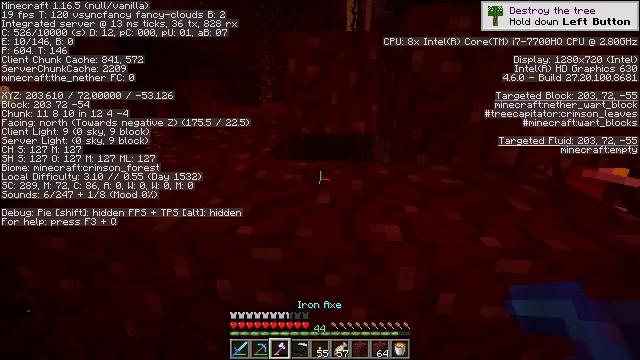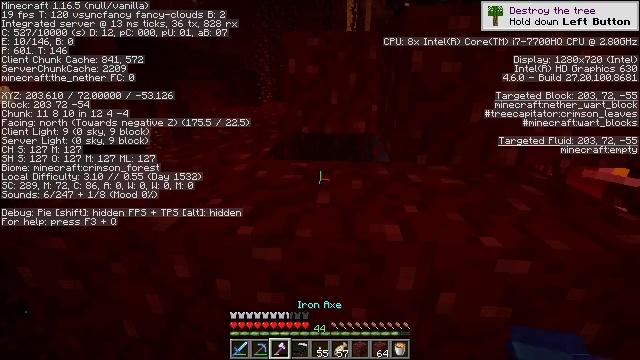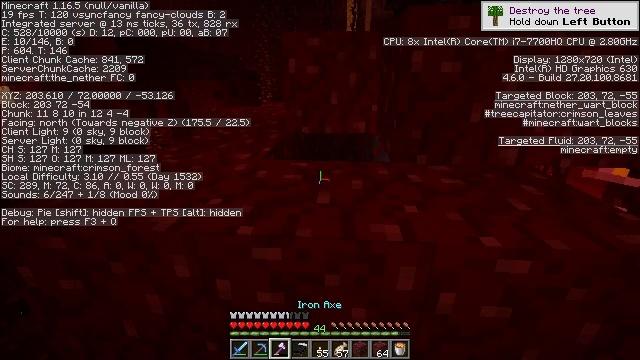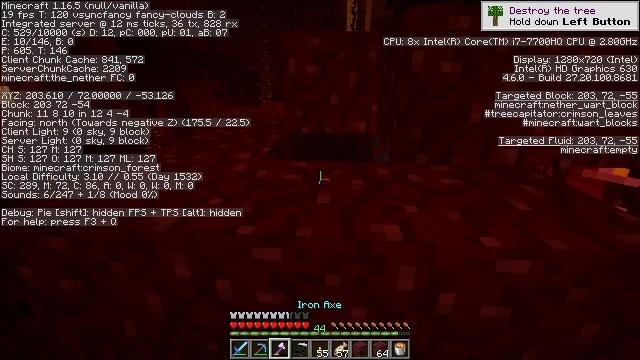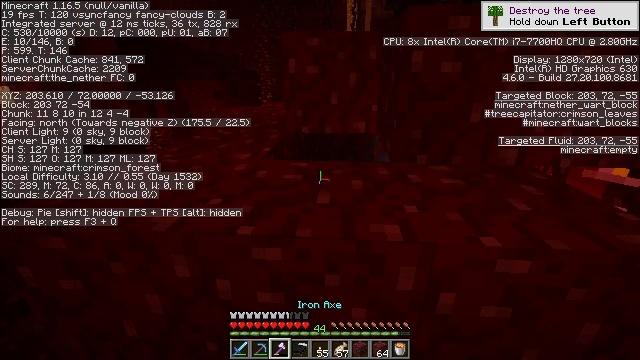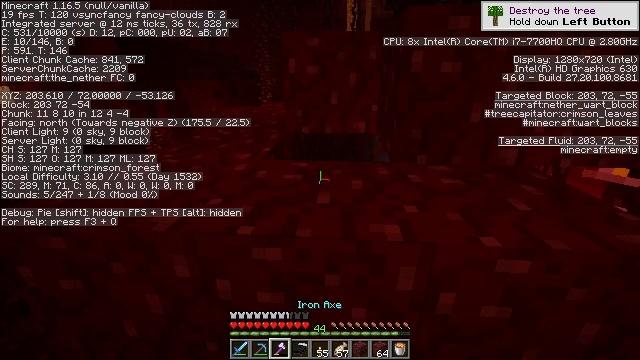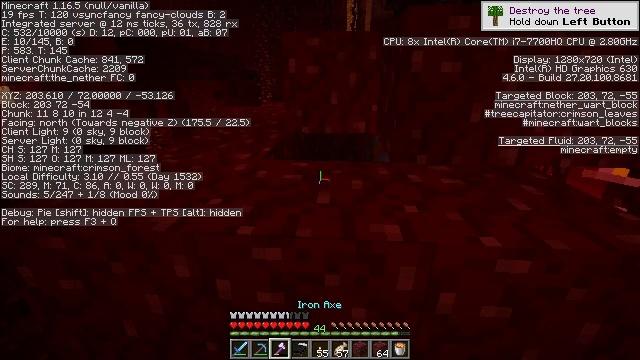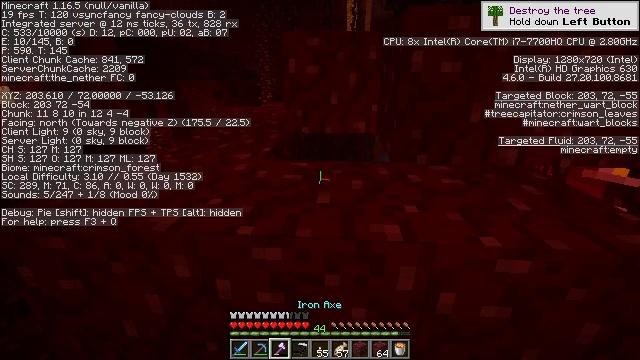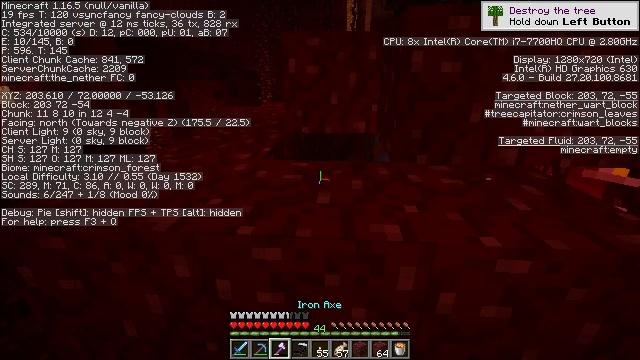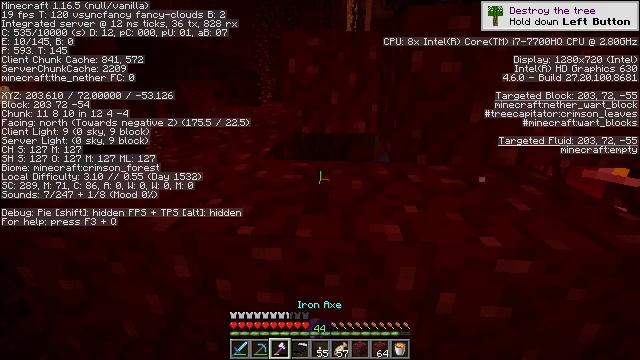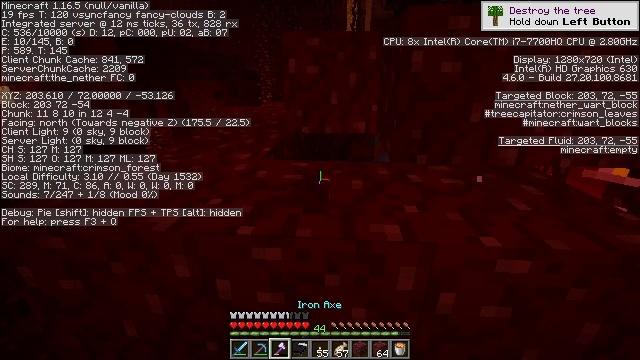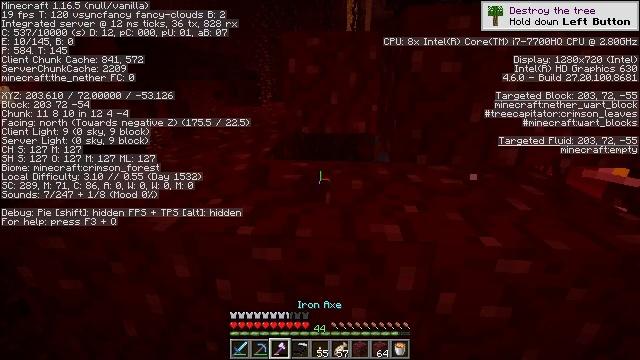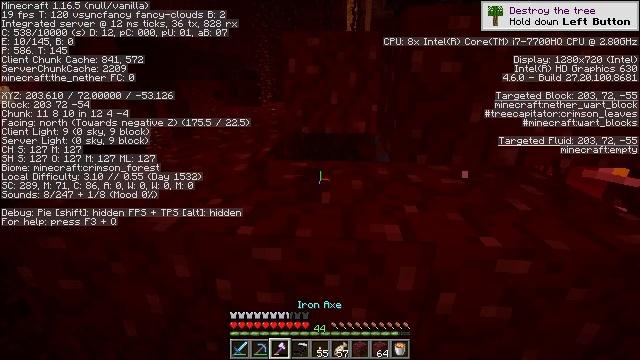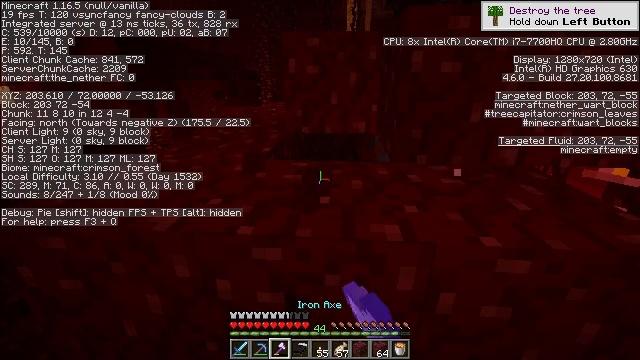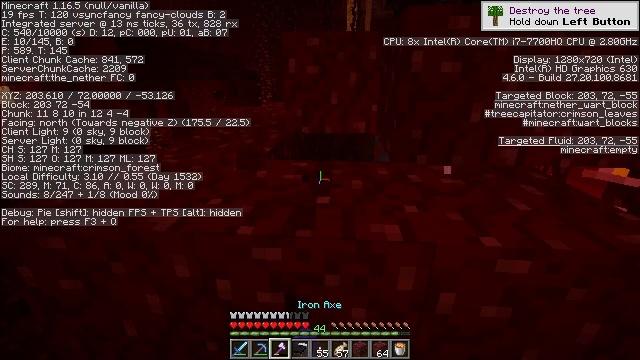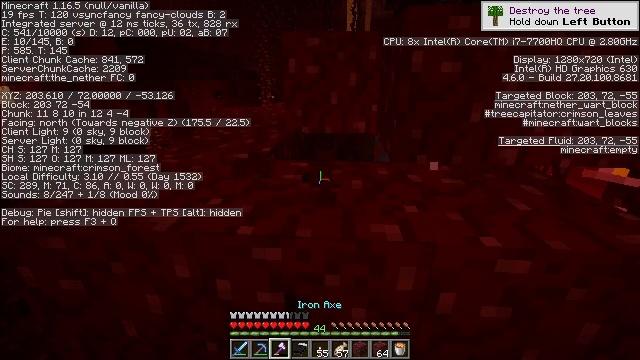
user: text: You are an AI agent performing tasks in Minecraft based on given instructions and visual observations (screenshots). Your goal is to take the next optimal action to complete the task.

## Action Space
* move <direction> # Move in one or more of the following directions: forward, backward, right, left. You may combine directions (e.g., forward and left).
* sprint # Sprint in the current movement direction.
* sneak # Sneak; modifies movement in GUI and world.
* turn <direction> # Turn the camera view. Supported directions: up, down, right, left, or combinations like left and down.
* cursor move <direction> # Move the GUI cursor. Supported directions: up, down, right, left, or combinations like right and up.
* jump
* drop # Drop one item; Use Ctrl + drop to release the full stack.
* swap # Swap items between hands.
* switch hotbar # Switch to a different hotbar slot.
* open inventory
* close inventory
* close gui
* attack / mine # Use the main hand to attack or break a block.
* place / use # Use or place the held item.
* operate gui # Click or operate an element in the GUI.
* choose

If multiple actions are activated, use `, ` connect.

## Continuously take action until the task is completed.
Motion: motion action
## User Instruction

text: Break the nether wart block with a tool.
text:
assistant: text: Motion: no_op
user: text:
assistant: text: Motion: no_op
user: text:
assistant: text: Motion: no_op
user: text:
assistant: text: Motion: no_op
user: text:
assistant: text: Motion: no_op
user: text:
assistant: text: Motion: no_op
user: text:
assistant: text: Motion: no_op
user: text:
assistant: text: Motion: attack / mine
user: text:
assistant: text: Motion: attack / mine
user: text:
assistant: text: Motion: attack / mine
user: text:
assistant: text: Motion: attack / mine
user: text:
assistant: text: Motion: attack / mine
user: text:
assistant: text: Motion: attack / mine
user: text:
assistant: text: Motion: attack / mine
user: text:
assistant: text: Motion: attack / mine
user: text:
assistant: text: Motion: attack / mine
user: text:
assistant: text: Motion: attack / mine
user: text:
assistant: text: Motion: attack / mine
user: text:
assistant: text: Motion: attack / mine
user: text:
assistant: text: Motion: attack / mine
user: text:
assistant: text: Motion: no_op
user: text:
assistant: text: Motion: no_op
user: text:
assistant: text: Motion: no_op
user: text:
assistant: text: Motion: no_op
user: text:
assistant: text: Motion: no_op
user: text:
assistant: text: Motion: no_op
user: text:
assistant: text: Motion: no_op
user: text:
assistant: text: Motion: no_op
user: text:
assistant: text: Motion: no_op
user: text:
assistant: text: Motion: no_op